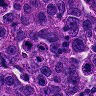
Metastatic tissue present: yes